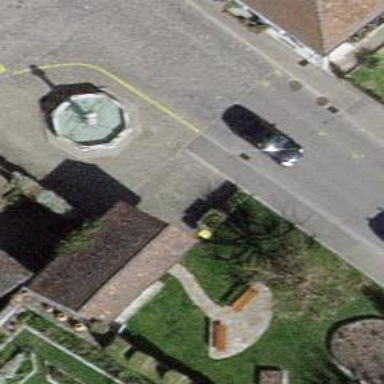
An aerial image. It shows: Post box is visible.